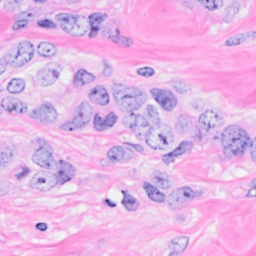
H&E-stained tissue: Breast